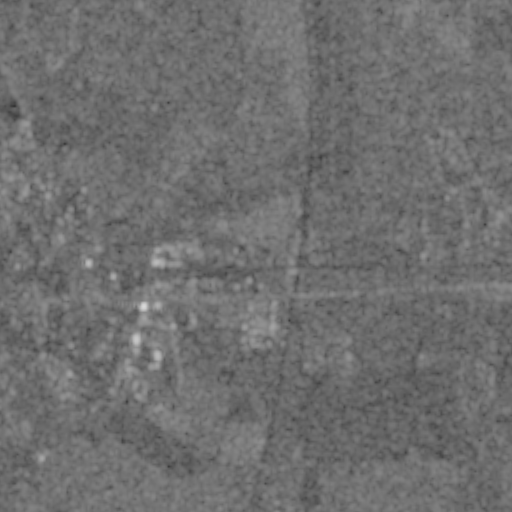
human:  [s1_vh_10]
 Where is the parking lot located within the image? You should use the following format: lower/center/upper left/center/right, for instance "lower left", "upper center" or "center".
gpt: The parking lot is located in the center left of the image.
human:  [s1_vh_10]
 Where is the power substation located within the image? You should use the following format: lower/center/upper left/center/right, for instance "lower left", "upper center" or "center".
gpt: The power substation is located in the lower left of the image.
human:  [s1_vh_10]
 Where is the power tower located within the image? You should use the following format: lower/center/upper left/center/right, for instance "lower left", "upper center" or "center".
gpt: The power tower is located in the lower left of the image.
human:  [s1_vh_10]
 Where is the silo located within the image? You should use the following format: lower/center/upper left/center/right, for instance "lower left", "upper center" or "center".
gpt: The silo is located in the upper center of the image.
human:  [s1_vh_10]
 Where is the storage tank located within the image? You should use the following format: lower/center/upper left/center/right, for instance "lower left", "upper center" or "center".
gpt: The storage tank is located in the center left of the image.
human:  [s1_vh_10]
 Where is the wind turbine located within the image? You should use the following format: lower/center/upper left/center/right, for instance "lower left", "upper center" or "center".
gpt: The wind turbine is located in the center of the image.
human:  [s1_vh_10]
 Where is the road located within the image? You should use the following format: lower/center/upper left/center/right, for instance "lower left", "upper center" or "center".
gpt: There is no road in the image.

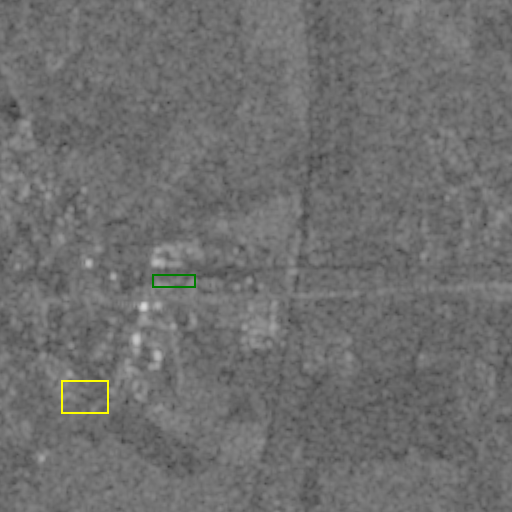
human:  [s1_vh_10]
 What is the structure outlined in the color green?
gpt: The structure outlined in green is a parking lot.
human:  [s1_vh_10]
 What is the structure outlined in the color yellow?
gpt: The structure outlined in yellow is a power substation.
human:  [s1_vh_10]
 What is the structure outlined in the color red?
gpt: There is no red outline.